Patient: sex M, age 69
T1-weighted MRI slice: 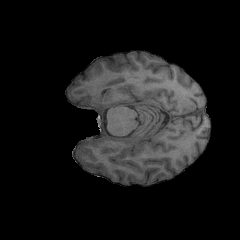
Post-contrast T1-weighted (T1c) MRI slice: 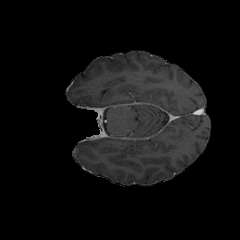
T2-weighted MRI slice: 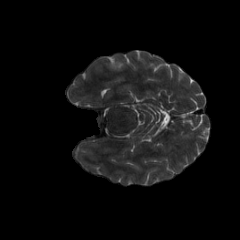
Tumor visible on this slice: no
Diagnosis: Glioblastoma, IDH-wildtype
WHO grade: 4